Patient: sex F, age 65
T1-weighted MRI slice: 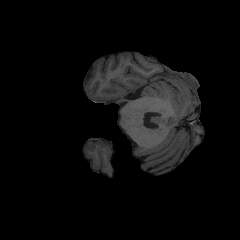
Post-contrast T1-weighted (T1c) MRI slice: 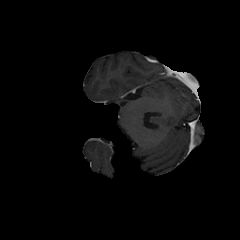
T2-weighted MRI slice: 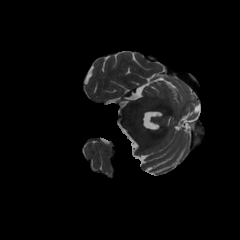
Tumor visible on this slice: no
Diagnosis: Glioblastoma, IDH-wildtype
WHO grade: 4